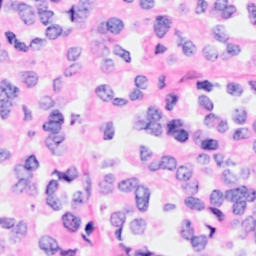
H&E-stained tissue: Breast